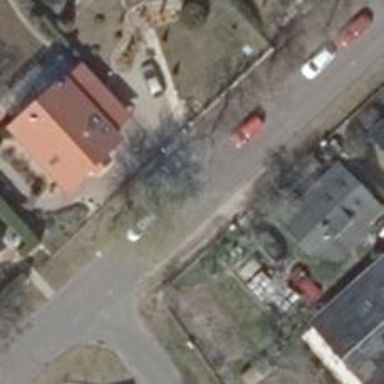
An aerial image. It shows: Driveway.